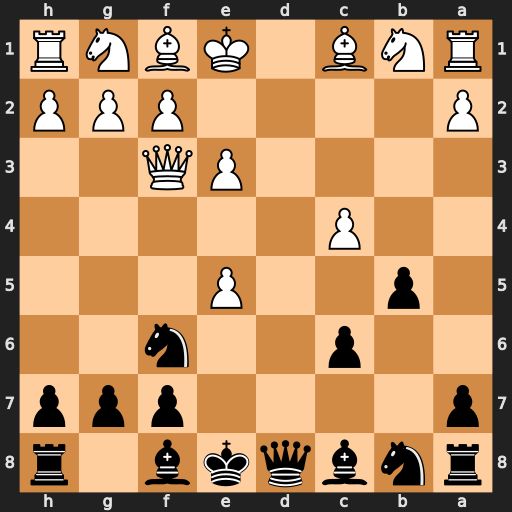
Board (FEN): rnbqkb1r/p4ppp/2p2n2/1p2P3/2P5/4PQ2/P4PPP/RNB1KBNR
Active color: b
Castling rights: KQkq
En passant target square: -
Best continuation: Bg4 Nd2 Bxf3